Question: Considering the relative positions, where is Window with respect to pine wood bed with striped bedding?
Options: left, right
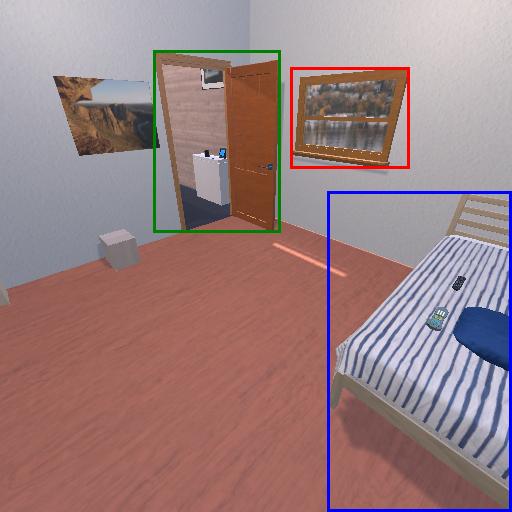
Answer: left